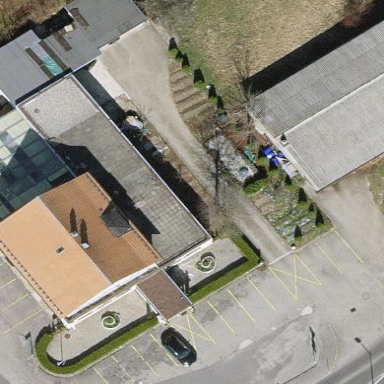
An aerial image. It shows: Parking area designated for service vehicles.